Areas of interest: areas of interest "Park and greenspace"
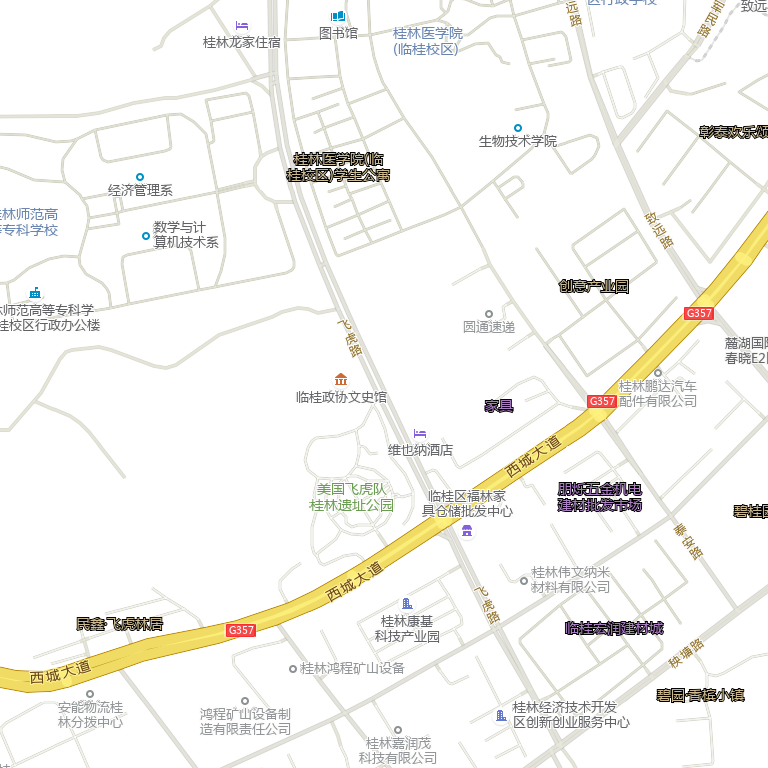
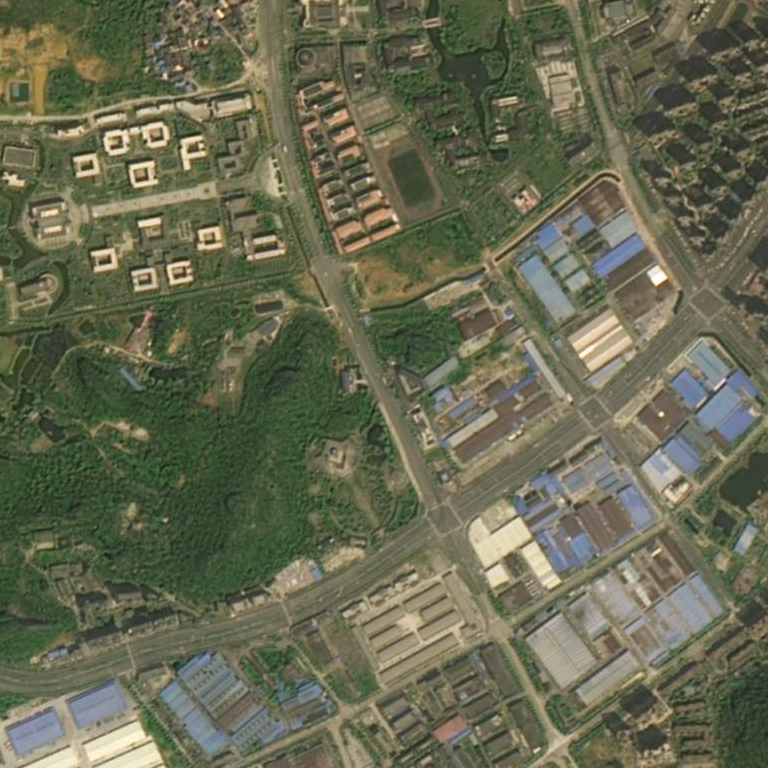